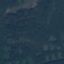
Land use / land cover class: Forest